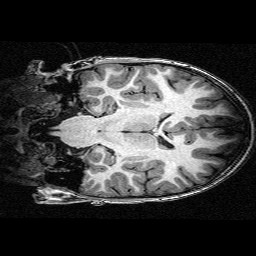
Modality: T1w
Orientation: coronal
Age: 11
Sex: male
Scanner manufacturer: siemens
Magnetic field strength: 3 T
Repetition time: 2.3 s
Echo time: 0.00336 s